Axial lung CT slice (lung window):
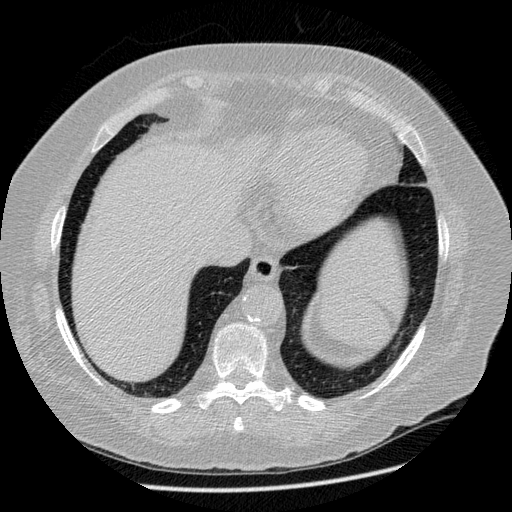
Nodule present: no